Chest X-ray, PA view. Patient: 62 years old, sex M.
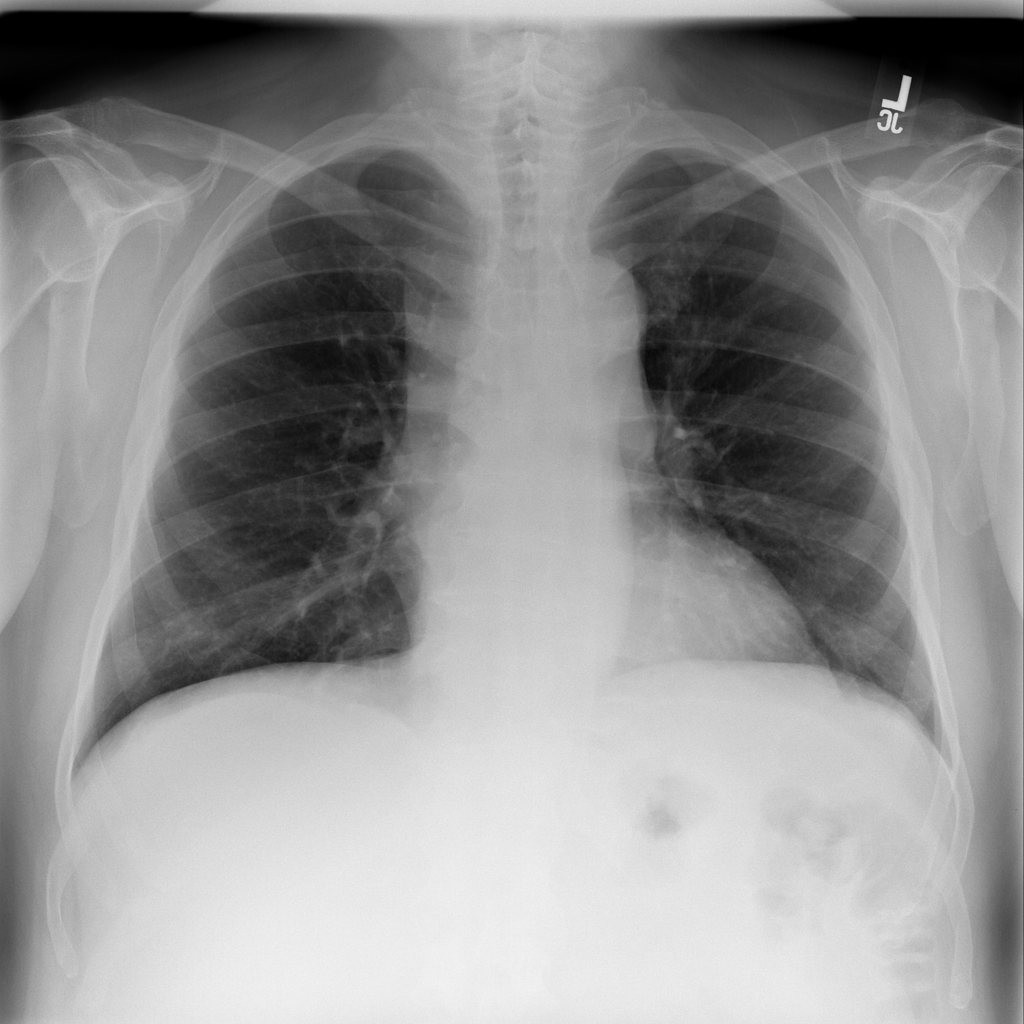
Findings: No Finding